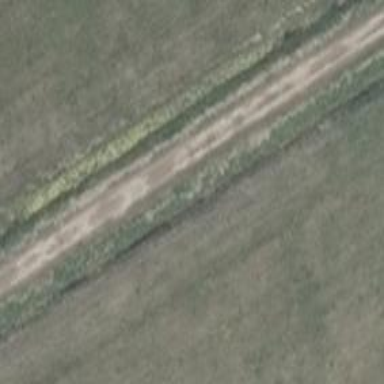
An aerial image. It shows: Dirt track with grade 4 track type.